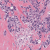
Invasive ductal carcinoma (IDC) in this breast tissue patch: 1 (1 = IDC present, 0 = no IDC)